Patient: sex M, age 72
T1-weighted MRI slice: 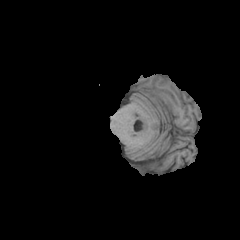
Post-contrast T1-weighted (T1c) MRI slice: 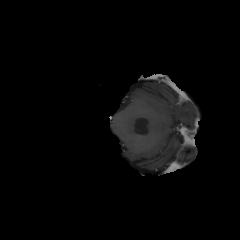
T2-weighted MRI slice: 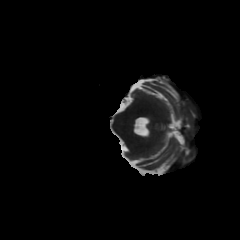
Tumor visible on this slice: no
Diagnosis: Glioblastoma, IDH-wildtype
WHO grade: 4